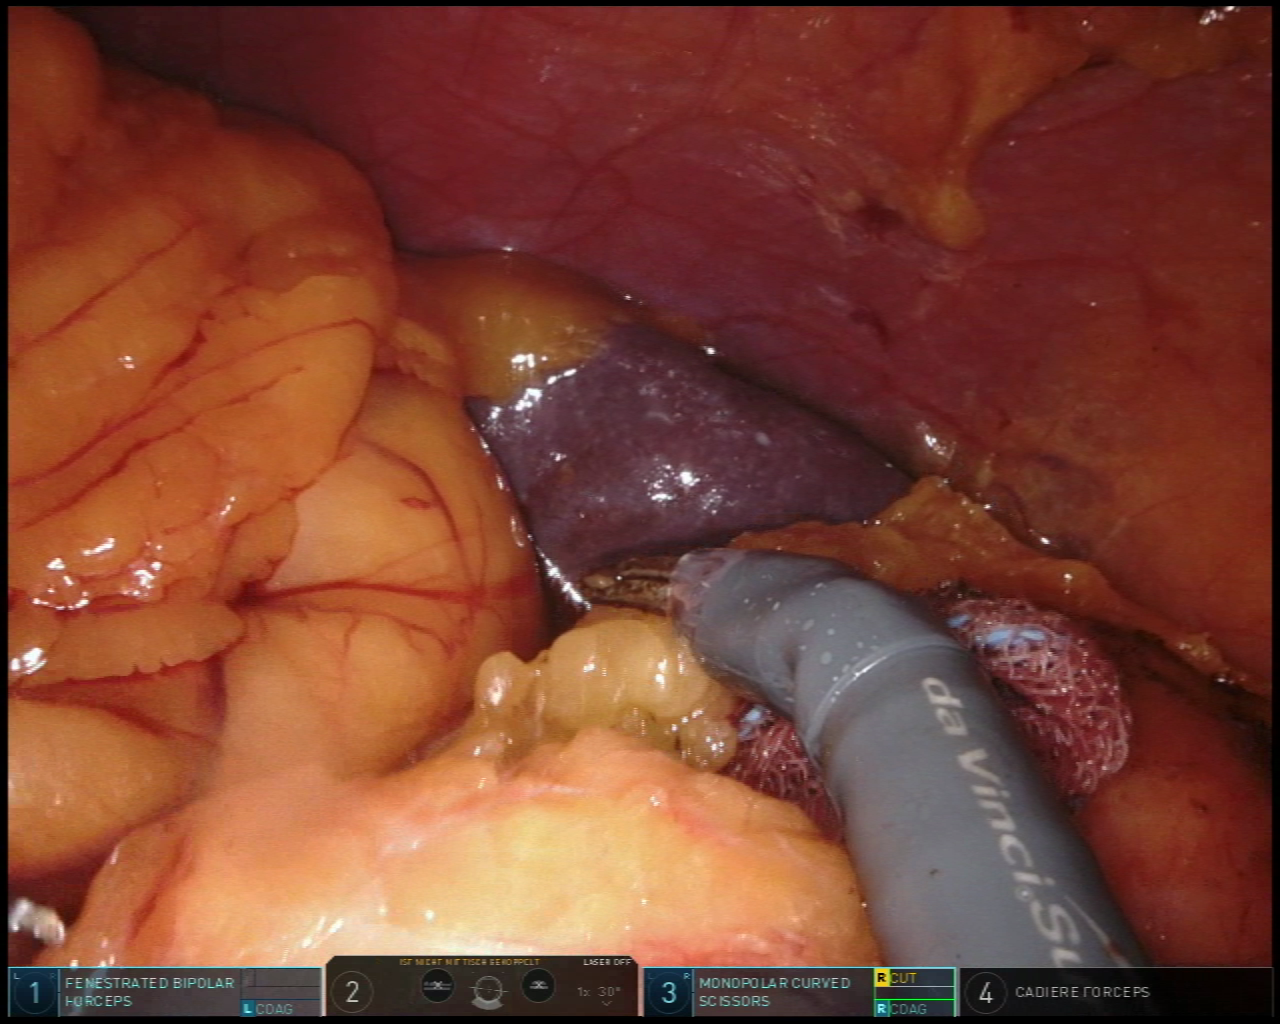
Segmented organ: spleen
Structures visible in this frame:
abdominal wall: yes
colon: no
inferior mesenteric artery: no
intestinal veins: no
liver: no
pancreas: no
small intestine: no
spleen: yes
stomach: no
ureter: no
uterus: no
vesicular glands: no